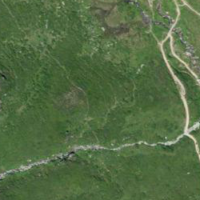
EUNIS habitat code: 26
Species observed at this site:
Arnica montana
Bartsia alpina